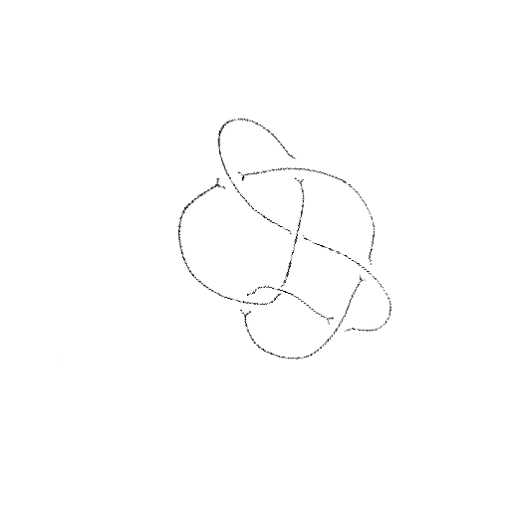
Crossing number: 7